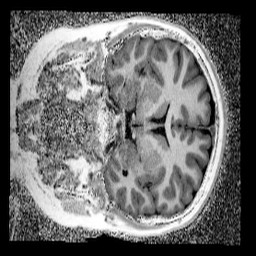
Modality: UNIT1_denoised
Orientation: coronal
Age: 13
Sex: male
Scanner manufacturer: siemens
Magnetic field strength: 3 T
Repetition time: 4 s
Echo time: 0.00299 s